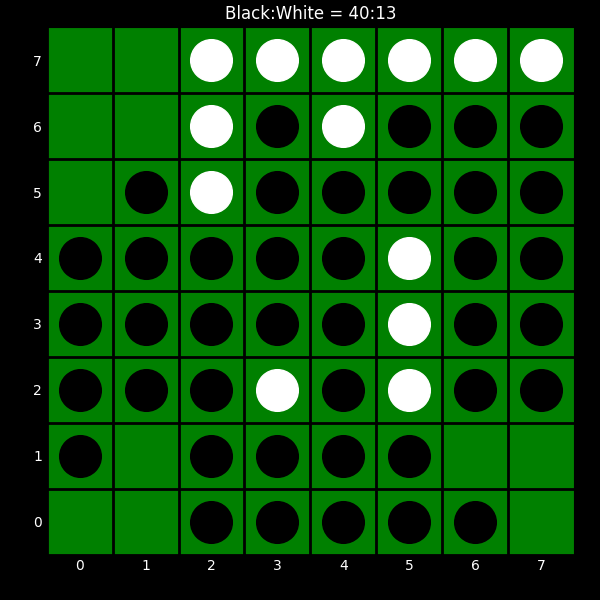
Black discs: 40
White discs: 13